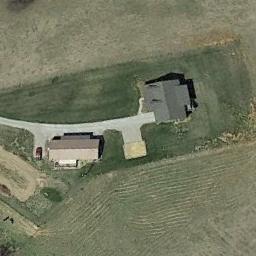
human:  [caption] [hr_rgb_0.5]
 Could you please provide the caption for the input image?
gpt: The sparse residential is on the grass next to the farmland .

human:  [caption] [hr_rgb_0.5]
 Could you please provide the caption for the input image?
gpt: Here is a gorgeous home with a trail behind and a row of trees in front .

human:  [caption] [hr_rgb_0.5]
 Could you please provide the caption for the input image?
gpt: The sparse residential is surrounded by grass .

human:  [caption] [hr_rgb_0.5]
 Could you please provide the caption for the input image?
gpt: There are two houses of different sizes in a sparse residential area surrounded by open spaces .

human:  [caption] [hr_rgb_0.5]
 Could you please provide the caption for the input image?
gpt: A sparse residential area with two buildings .